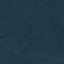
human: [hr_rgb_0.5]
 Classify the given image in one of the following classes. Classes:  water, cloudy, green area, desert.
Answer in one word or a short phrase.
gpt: green area